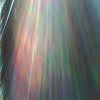
Label: sunburn